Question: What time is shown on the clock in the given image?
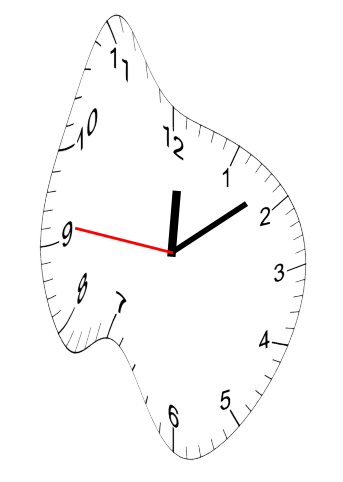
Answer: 12:08:46